Question: I have the following implementation and it is functional.
I wonder how I could able to fix duplicate of legend in my current implementation. Please watch 'fname="NY"'

'''
for (var i=0;i<e.series.data.length;i++){
if (e.series.data[i].valueColor != "" && e.series.data[i].fname != "") {
color = e.series.data[i].valueColor,
legendName=e.series.data[i].fname
}
}
'''
## FIDDLE
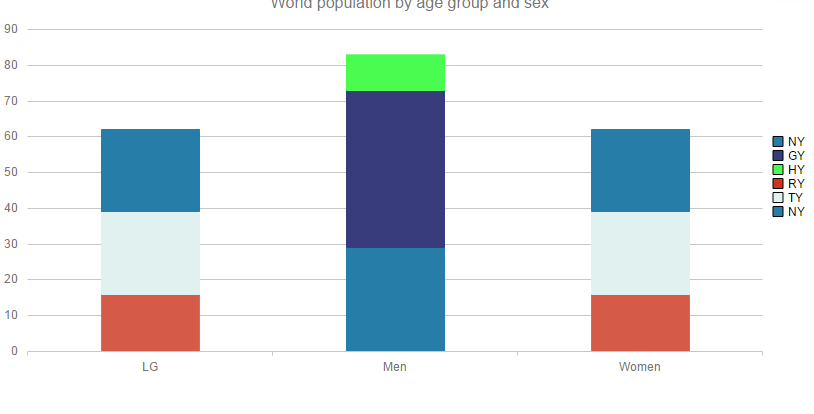
Answer: By logging the data that you're charting, you can see that the code is called for 6 items. If you add 'category' to the label, you can see that legends are being created for items from Men and Women:

You should debug the data structure that is actually generating labels.
<URL> shows this inside the console:

There appears to be an issue with how you use this loop: you always take the final element in 'e.series.data'. If you want the first non-empty 'fname', you should have a 'break;' after setting 'legendName'. Otherwise it takes the last item in the array that is non-empty.
Anyway - to answer your question, you need to dedupe as @honerlawd mentioned in his comment. Here's the deduplication fix:
'''
// outside your function, where you have 'debugger'
var dedupes = {};
....
// skip labels that have already been added
if (dedupes.hasOwnProperty(legendName)) {
return;
}
dedupes[legendName] = 1;
'''